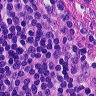
Metastatic tissue present: no